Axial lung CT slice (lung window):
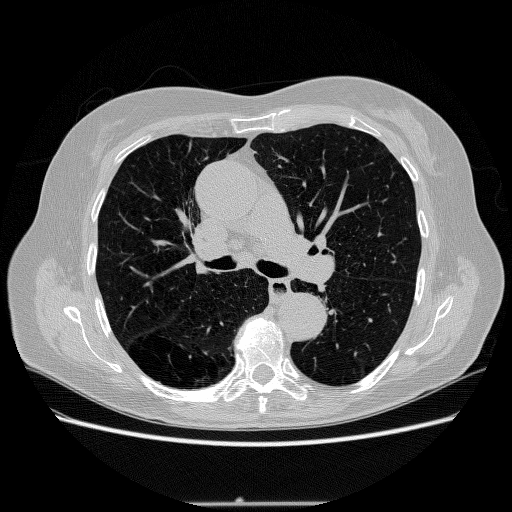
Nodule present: no